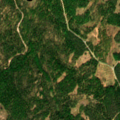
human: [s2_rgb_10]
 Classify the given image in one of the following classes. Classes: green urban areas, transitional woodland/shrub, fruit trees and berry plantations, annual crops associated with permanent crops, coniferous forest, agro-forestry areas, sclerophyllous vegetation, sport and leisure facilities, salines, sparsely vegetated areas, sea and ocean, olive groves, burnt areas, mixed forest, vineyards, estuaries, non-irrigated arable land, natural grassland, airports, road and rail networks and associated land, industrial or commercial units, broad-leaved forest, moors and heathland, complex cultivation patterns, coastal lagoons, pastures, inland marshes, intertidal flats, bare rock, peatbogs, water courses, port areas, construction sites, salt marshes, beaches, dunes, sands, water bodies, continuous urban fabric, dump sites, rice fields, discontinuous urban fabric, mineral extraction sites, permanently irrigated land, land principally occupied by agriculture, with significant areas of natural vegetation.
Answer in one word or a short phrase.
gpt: coniferous forest, mixed forest